Aerial crown-view tile of a tropical tree (Barro Colorado Island, Panama), acquired 20250616:
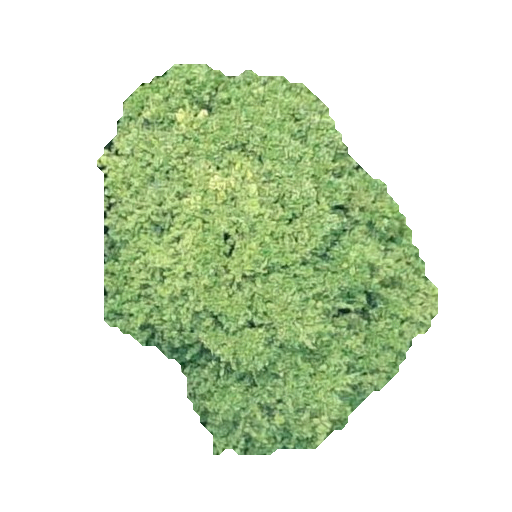
Species: Prioria copaifera
GBIF accepted scientific name: Prioria copaifera
Crown area: 133.661 m²